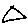
Label: triangle